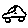
Label: car